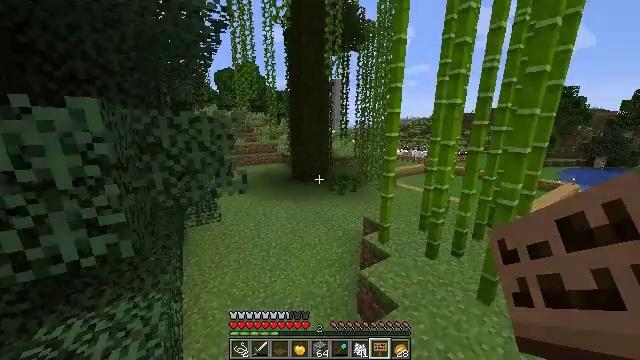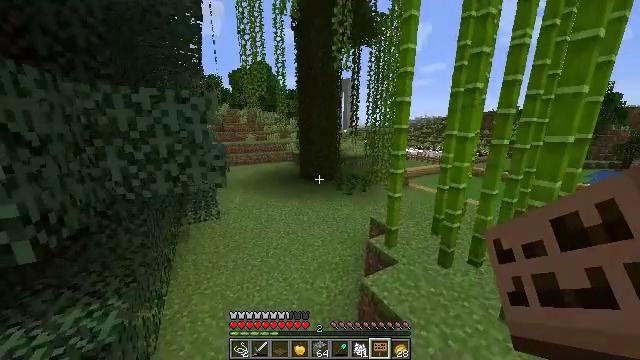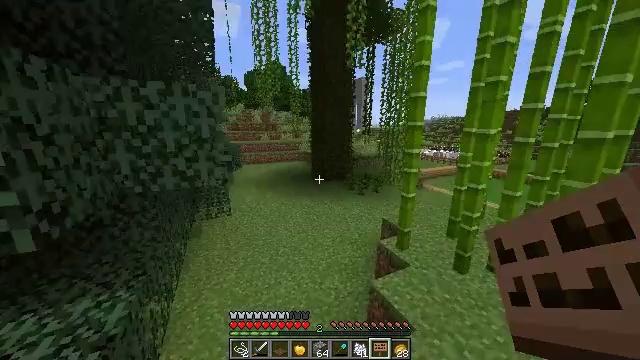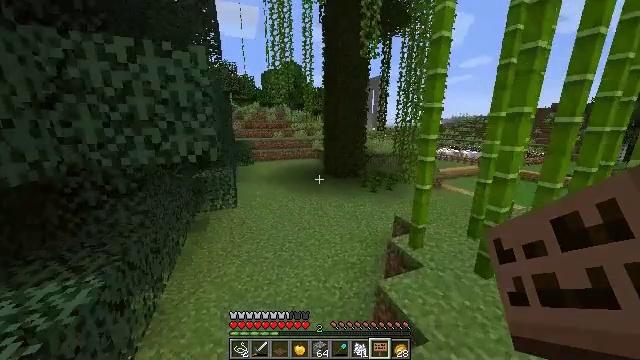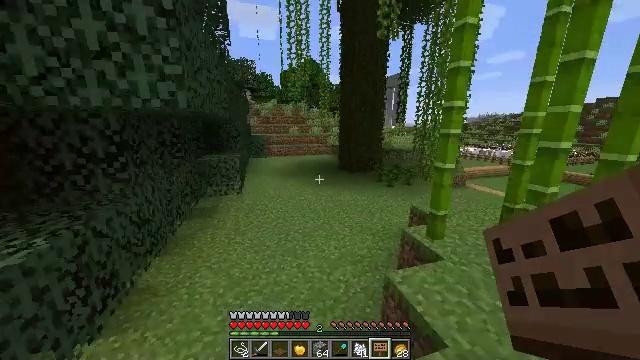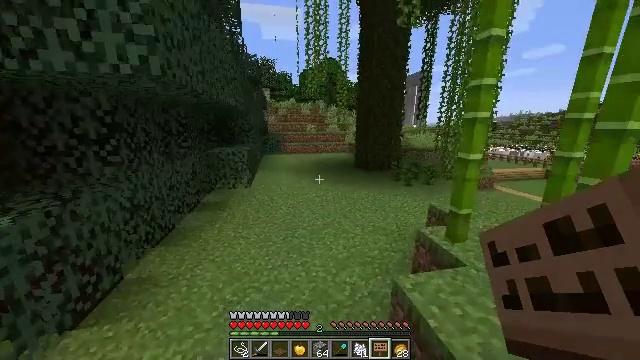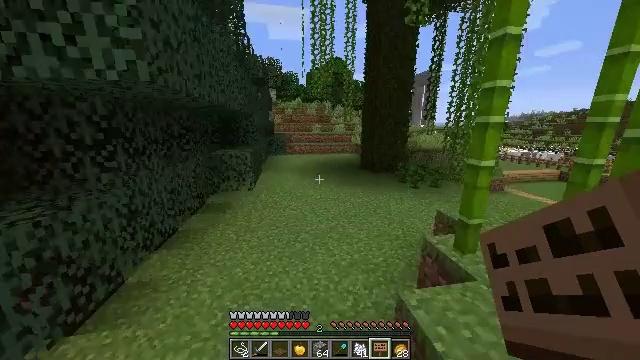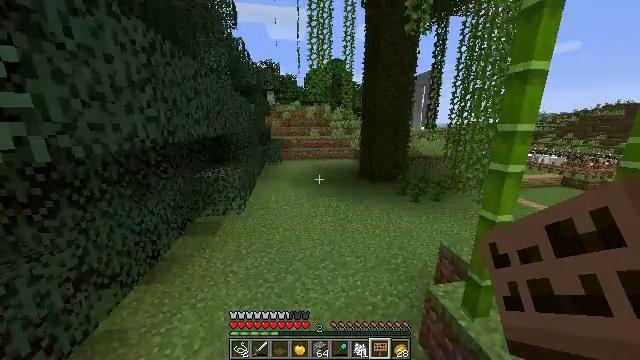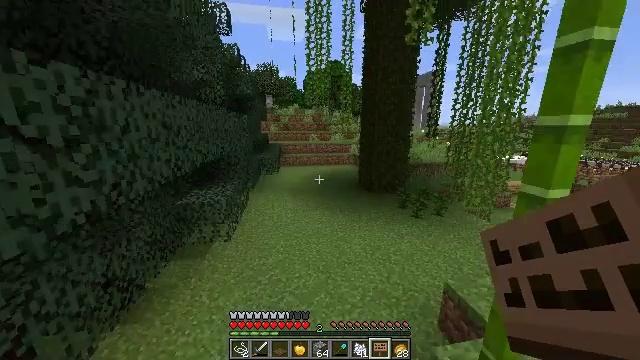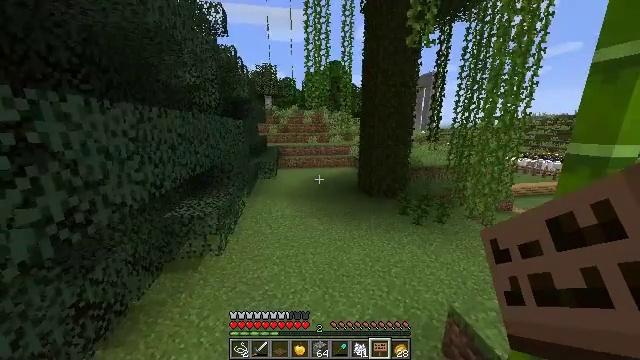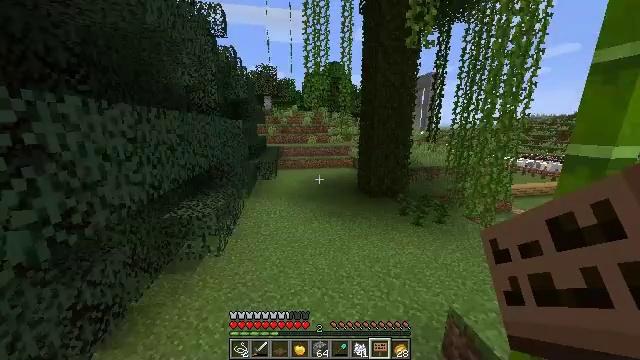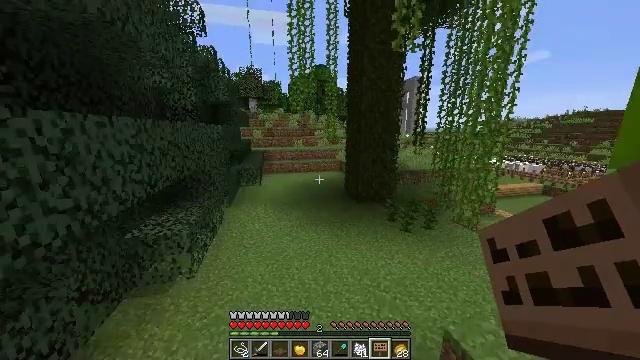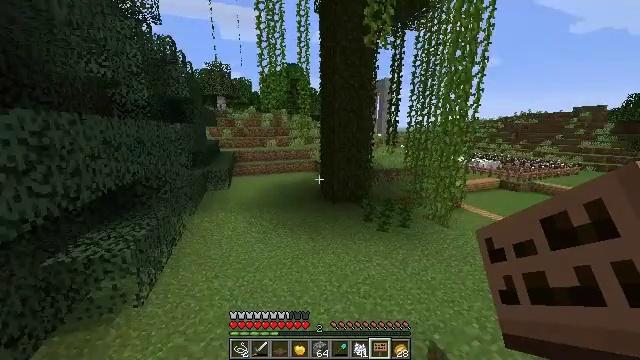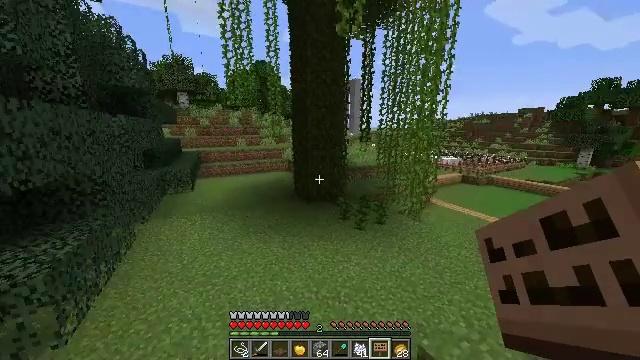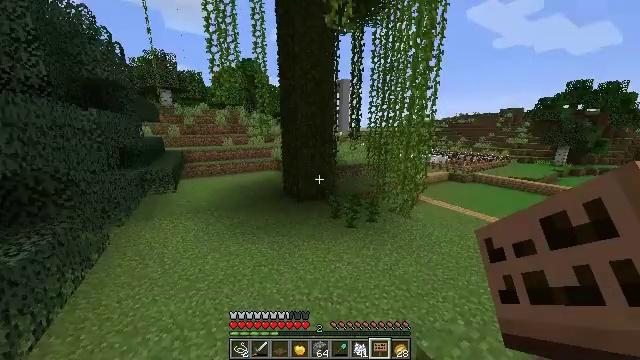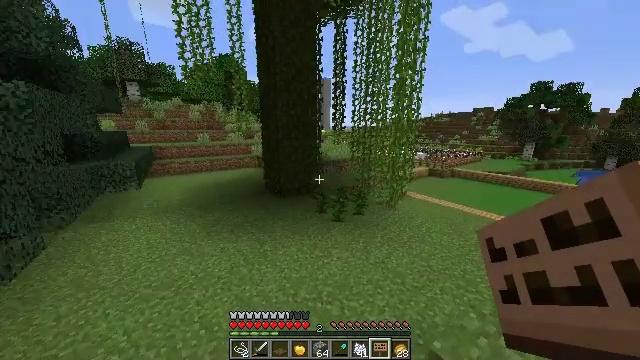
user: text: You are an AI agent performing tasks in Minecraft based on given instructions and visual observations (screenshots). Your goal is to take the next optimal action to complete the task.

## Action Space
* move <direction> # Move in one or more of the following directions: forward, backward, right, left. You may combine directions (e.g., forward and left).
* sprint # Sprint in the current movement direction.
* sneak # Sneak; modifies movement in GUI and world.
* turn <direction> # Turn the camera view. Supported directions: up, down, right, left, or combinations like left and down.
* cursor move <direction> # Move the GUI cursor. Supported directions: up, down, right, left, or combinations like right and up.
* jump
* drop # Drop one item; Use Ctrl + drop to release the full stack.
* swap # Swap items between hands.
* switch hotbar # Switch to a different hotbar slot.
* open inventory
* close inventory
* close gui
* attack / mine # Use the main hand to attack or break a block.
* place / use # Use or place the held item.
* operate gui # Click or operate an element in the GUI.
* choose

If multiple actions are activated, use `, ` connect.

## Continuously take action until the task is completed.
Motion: motion action
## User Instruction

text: Get a jungle sapling for replanting.
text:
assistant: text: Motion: move forward, turn left, jump
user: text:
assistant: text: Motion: move forward, turn left, jump
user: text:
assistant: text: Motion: move forward, turn left, jump
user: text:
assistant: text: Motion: move forward, turn left, jump
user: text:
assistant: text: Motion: move forward, sprint, turn left, jump
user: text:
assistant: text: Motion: move forward, sprint, turn left, jump
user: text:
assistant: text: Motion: move forward, sprint, jump
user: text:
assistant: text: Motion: move forward, sprint, jump
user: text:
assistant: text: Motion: move forward, jump
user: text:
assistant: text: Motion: move forward, jump
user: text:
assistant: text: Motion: move forward, turn right, jump
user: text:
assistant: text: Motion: move forward, turn right, jump
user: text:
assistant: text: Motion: move forward, turn right, jump
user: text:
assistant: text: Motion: move forward, turn right, jump
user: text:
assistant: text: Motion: move forward, turn right, jump
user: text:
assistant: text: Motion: move forward, turn right, jump
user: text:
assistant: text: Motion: move forward, sprint, turn right, jump
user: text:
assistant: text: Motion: move forward, sprint, turn right, jump
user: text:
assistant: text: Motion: move forward, sprint, turn right, jump
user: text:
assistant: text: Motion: move forward, sprint, turn right, jump
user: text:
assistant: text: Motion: move forward, turn right, jump
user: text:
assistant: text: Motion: move forward, jump
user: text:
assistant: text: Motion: move forward, jump
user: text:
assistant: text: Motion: move forward, jump
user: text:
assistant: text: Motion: move forward, turn right, jump
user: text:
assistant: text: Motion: move forward, turn right and down, jump
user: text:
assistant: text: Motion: move forward, turn right, jump
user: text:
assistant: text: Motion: move forward, jump
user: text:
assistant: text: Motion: move forward, jump
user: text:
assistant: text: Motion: move forward and move right, jump